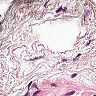
Metastatic tissue present: no